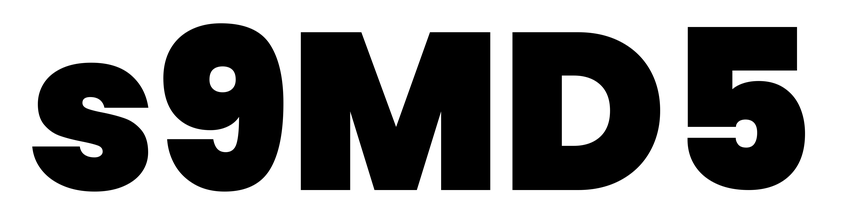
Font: Poppins-Black